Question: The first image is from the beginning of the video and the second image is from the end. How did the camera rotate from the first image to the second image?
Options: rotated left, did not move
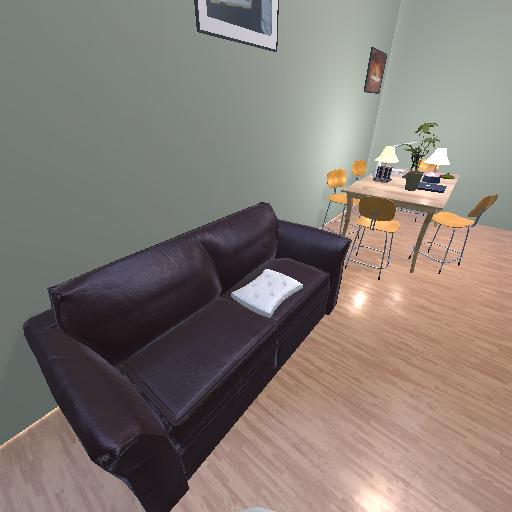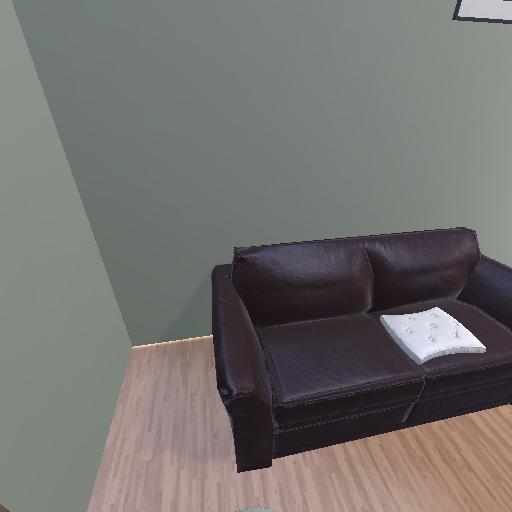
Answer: rotated left